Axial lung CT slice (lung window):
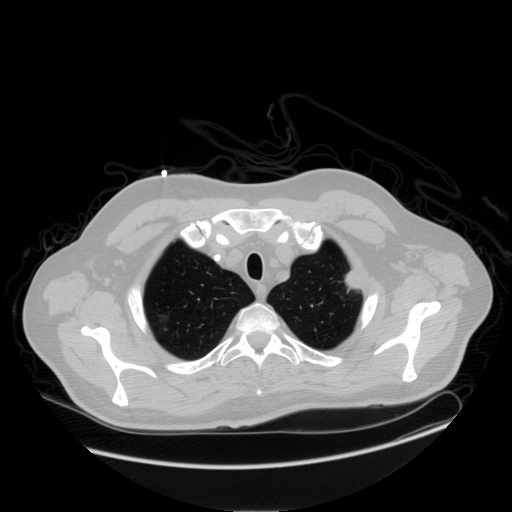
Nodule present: yes
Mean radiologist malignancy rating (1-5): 4.25